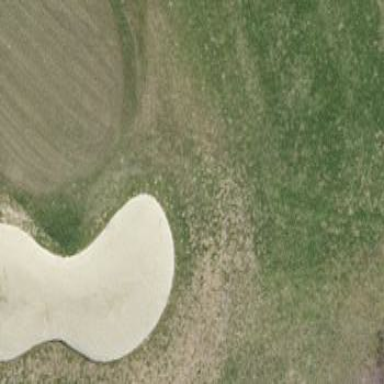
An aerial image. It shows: Golf bunker filled with natural sand.